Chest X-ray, AP view. Patient: 61 years old, sex F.
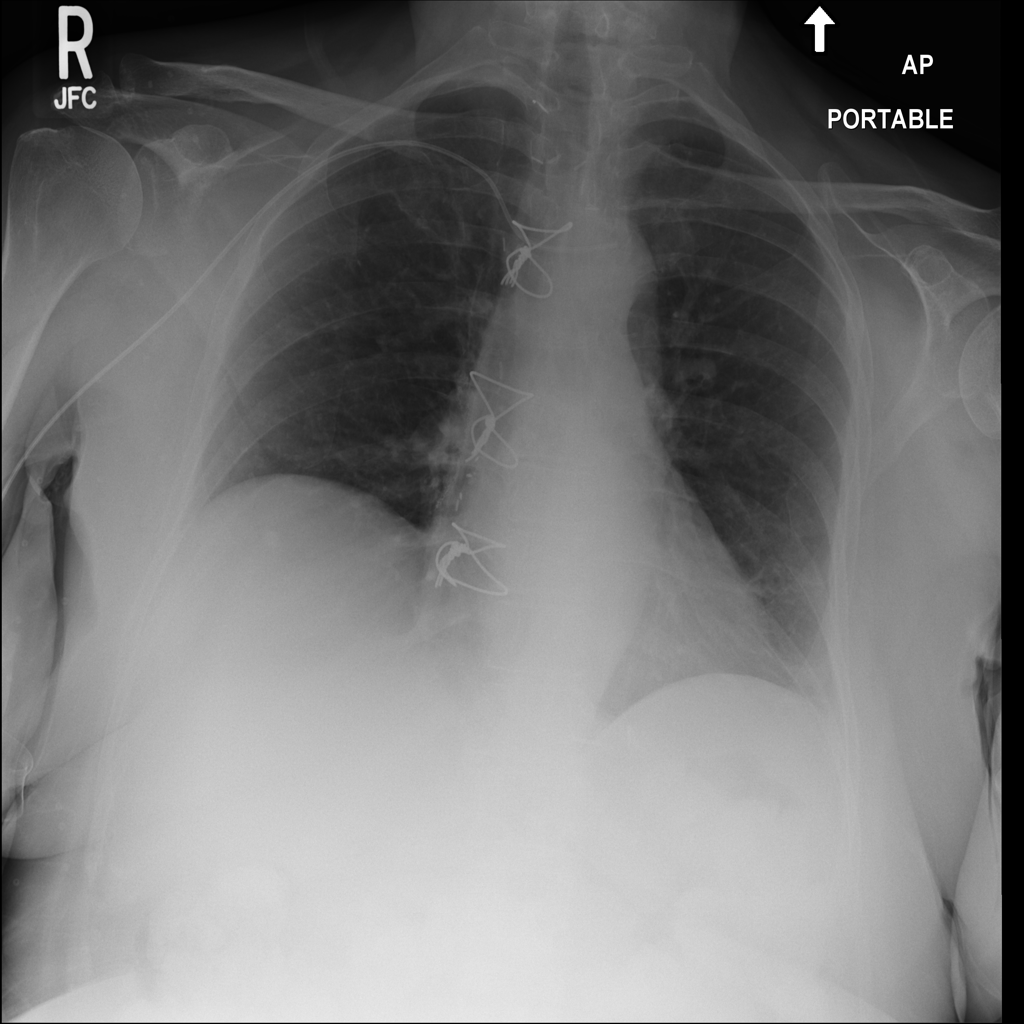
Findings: No Finding